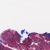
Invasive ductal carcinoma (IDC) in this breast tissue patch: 0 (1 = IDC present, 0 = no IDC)